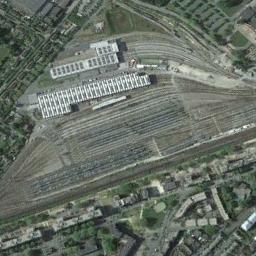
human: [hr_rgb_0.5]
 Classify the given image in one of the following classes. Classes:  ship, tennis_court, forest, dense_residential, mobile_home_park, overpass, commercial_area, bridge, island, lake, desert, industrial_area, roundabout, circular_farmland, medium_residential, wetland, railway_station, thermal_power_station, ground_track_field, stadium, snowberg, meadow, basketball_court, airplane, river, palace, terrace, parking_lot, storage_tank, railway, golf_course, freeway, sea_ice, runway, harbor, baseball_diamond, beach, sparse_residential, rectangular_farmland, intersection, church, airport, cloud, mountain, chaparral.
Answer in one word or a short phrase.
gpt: railway_station